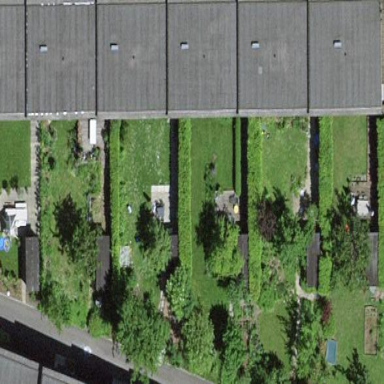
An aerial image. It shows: Garden area designated for leisure land.